Question: I am writing a custom dictionary class for my task but it is giving error. What is the problem at this class ? Thank you
'''
public struct MyValue
{
public int irValue1;
public int irValue2;
}
public class csCustomDictionary : Dictionary<string, MyValue>
{
public void Add(string srKey, int irVal1, int irVal2)
{
if (this.ContainsKey(srKey) == true)
{
this[srKey].irValue1 = this[srKey].irValue1 + irVal1;
this[srKey].irValue1 = this[srKey].irValue2 + irVal2;
}
else
{
MyValue val;
val.irValue1 = irVal1;
val.irValue2 = irVal2;
this.Add(srKey, val);
}
}
}
}
'''
this is the error message

C# 4.0
'''
public class csMyValue
{
public int irValue1;
public int irValue2;
}
public class csCustomDictionary : Dictionary<string, csMyValue>
{
public void Add(string srKey, int irVal1, int irVal2)
{
if (this.ContainsKey(srKey) == true)
{
this[srKey].irValue1 = this[srKey].irValue1 + irVal1;
this[srKey].irValue1 = this[srKey].irValue2 + irVal2;
}
else
{
csMyValue val = new csMyValue();
val.irValue1 = irVal1;
val.irValue2 = irVal2;
this.Add(srKey, val);
}
}
}
'''
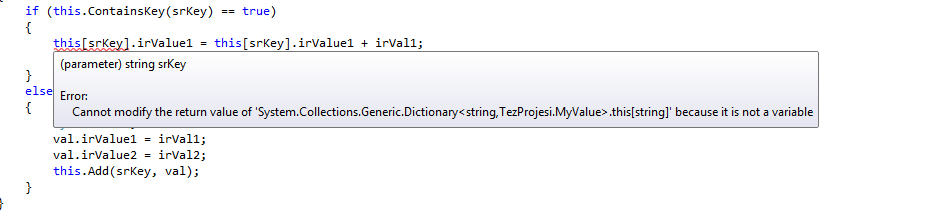
Answer: The problem is that you're using a 'struct' as your Value in the Dictionary.
When you write: 'this[srKey]', you actually retrieve a stored as the Dictionary's value. As such, the '.irValue1' is trying to set a field on the copy (that will soon disappear).
If you change 'MyValue' to be a class, this should work. This is more appropriate, as well, as you're making a , and mutable structs are very rarely a good idea.
That being said, you could force this to work via making a temporary, setting the fields, setting the value in your Dictionary:
'''
if (this.ContainsKey(srKey) == true)
{
MyValue tmp = this[srKey];
tmp.irValue1 += irVal1;
tmp.irValue2 += irVal2;
this[srKey] = tmp;
}
'''
If you change 'MyValue' to be a class instead of a struct, you could write:
'''
MyValue tmp = this[srKey];
tmp.irValue1 += irVal1;
tmp.irValue2 += irVal2;
'''
Since the stored value would be a reference, this will do the change that you wish without requiring lots of dictionary lookups.